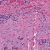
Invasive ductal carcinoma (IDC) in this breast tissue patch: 0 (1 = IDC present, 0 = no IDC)